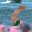
Label: 6